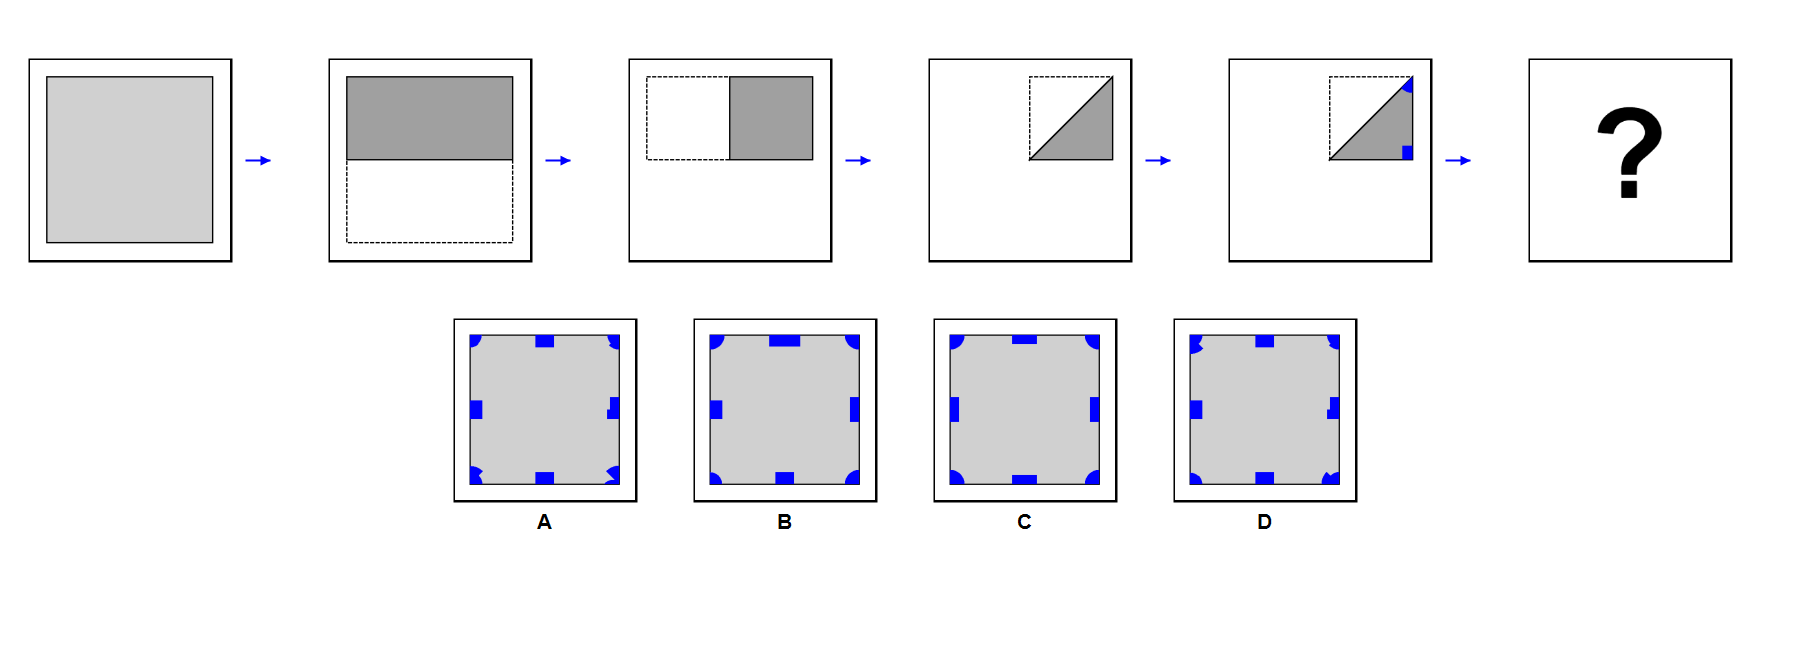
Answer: C